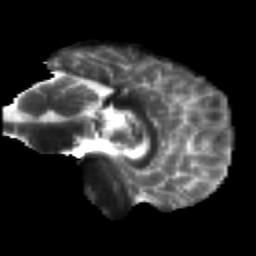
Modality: T2w
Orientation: sagittal
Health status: healthy
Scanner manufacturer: siemens
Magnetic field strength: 3 T
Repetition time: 12 s
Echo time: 0.092 s